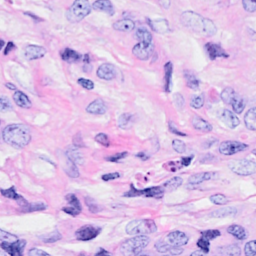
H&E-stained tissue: Breast